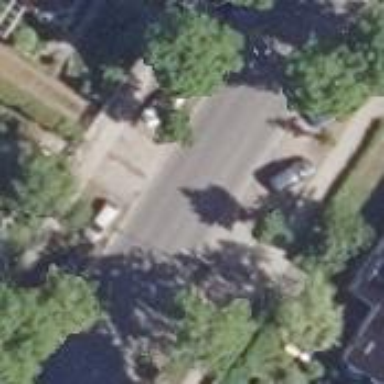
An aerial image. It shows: Tertiary road with asphalt surface. It has separate sidewalks and parking areas on both sides.